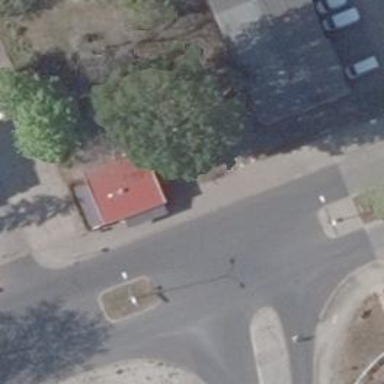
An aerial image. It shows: Fast food establishment.